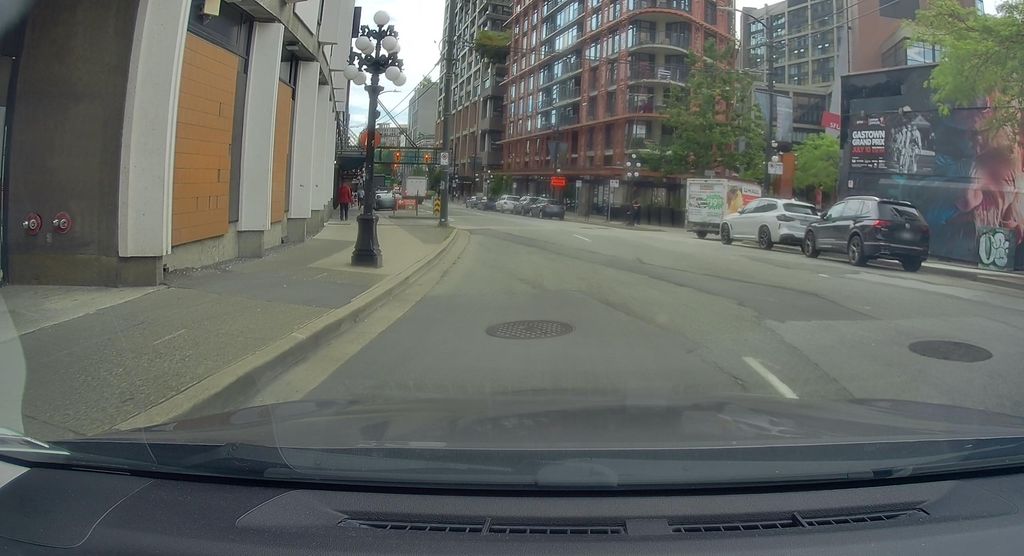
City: vancouver